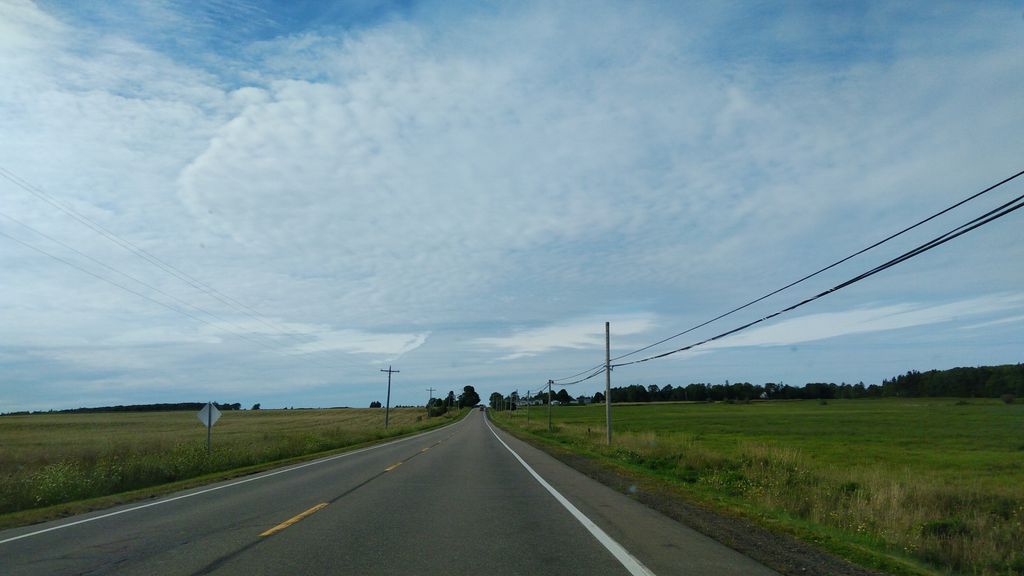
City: charlottetown